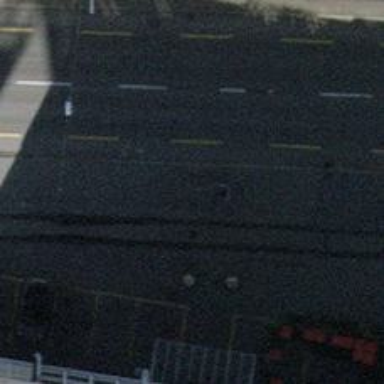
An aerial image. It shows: Bollard.